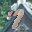
Label: 7